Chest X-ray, PA view. Patient: 28 years old, sex M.
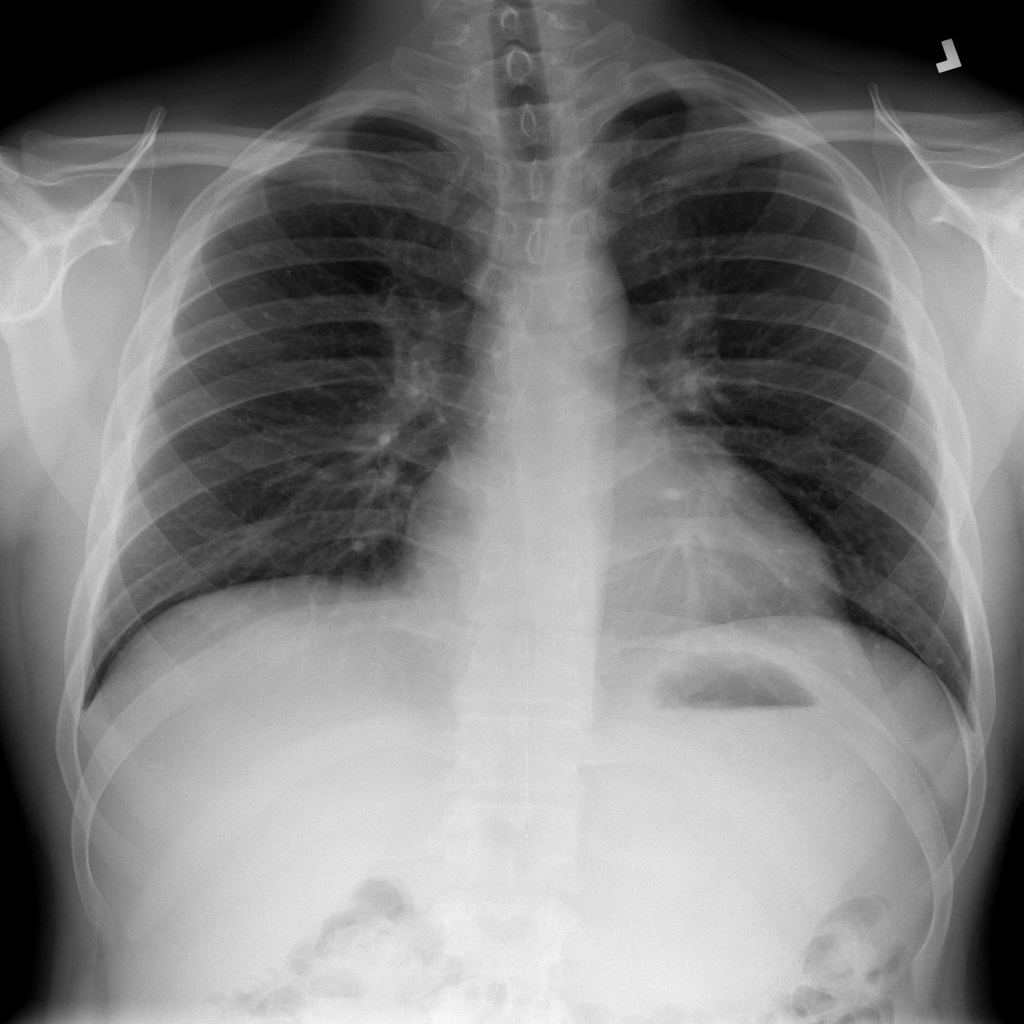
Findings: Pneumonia